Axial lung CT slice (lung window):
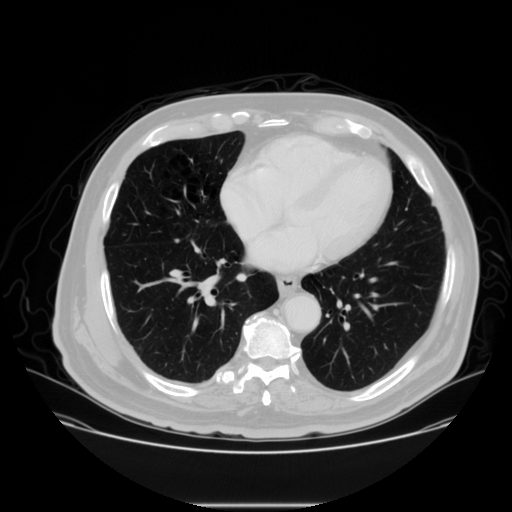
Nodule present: no